Question: I am developing one Application using 'arcgis'. Here i want to implement buffer for both point and line Segments (road).
Here i successfully get buffer for point using this method
'''
GeometryEngine.buffer(geometry1,mMapView.getSpatialReference(), meters, null)
'''
where as for road if it is single Segment i am able draw buffer.I am unable to draw buffer for multiple Segments.
Please give me solution for this.I want like
my code

'''
polygon = GeometryEngine.buffer(geometry1,
mMapView.getSpatialReference(), meters, null);
withingeometry = GeometryEngine.project(polygon,
mMapView.getSpatialReference(),
mMapView.getSpatialReference());
SimpleFillSymbol sls = new SimpleFillSymbol(Color.TRANSPARENT);
sls.setAlpha(75);
Graphic graphics= new Graphic(withingeometry,sls);
buffergraphiclayer.addGraphic(graphics);
mMapView.addLayer(buffergraphiclayer);
'''
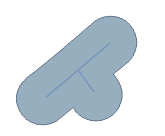
Answer: There are two options that should produce the result you want, both involving the <URL>:
1. Call union on an array of the Geometry objects you want to buffer to produce a single Geometry, and then call buffer on that single Geometry.
2. Call buffer on an array of the Geometry objects you want to buffer to produce a Polygon array, and then call union on that Polygon array.